Question: Is it possible to design what is shown in image using only html and css?
If yes, how?
If No, what is the alternative?
creating transparent image with 2 colored corners and applying it as background image to div that holds text is in my mind. Is there any better way to do this?
I like to do it using html and css only because then it becomes flexible than using image.
I added the code that i tried. please check. got the desired output. but i would like to know if any improvements can be made ?

'''
<style>
#rules
{
width:200px;
height:100px;
}
#rules .top, #rules .bottom
{
width:200px;
height:10px;
float:left;
}
#rules .top::before
{
content:"";
display:inline-block;
width:40px;
height:10px;
background-color:#000;
}
#rules .left, #rules .right
{
width:200px;
float:left;
height:30px;
}
#rules .left::before
{
content:"";
display:inline-block;
width:10px;
height:30px;
background-color:#000;
}
.center
{
width:200px;
height:20px;
float:left;
text-align:center;
}
#rules .right::after
{
content:"";
display:block;
width:10px;
height:30px;
background-color:#000;
float:right;
}
#rules .bottom::after
{
content:"";
display:inline-block;
width:40px;
height:10px;
background-color:#000;
float:right;
}
</style>
</head>
<body>
<div id="rules">
<div class="top"></div>
<div class="left"></div>
<div class="center">RULES</div>
<div class="right"></div>
<div class="bottom"></div>
</div>
</body>
'''
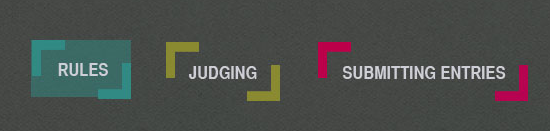
Answer: Personally, I'd achieve this effect using psuedo-elements. Use '::before' and '::after' for each of the corners, and use their left and top (respectively right and bottom) borders in the colour you want. You can then set their width and height. Be sure to set the "hidden" borders to zero width so that you don't get slanted corners.
If you have a problem implementing this, please feel free to come back with the code you have tried :)